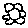
Label: flower